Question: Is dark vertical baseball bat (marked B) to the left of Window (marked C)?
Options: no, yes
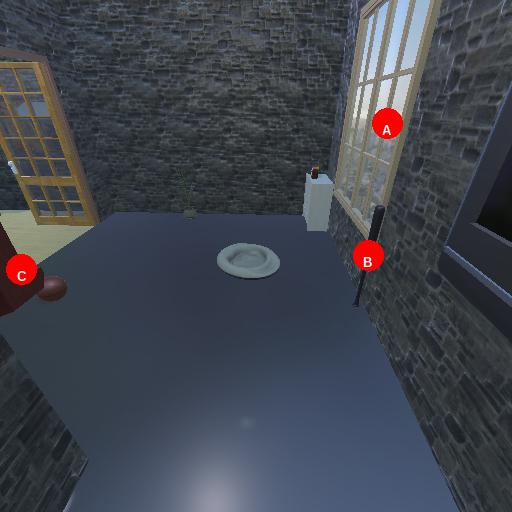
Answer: no